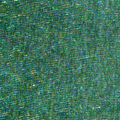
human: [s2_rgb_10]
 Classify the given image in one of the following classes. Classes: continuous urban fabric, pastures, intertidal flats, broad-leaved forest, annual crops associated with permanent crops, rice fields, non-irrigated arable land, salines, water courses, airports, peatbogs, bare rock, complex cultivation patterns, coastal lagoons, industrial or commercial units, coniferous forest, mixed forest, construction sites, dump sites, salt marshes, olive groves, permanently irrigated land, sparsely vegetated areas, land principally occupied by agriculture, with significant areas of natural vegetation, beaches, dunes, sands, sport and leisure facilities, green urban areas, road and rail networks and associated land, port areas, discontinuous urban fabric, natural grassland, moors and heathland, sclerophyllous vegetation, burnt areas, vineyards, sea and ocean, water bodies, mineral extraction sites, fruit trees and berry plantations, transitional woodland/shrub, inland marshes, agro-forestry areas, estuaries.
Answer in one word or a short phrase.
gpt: sea and ocean